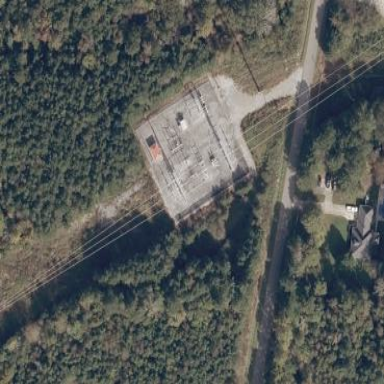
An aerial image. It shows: Distribution substation surrounded by fence.